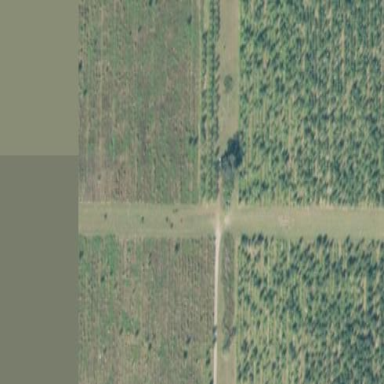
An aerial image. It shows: Plant nursery cultivating trees.